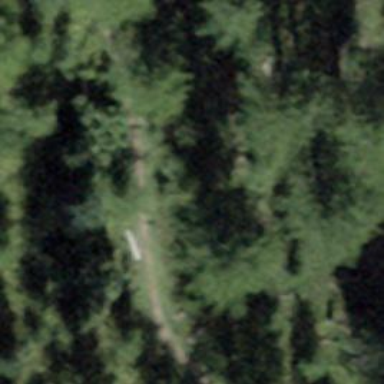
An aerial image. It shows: Bench.